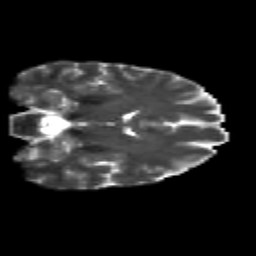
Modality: T2w
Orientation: coronal
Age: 42
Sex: female
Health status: healthy
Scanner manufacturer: siemens
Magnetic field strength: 3 T
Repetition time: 10.8 s
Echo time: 0.082 s